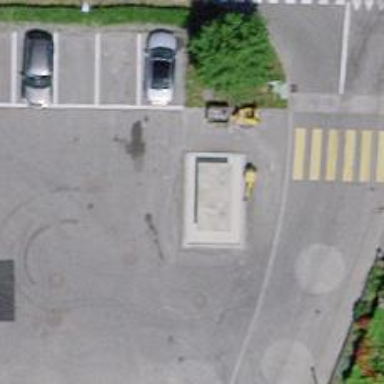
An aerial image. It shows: Fountain.